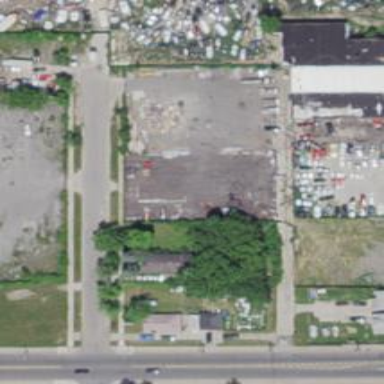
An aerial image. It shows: Industrial area designated as auto wrecker yard.